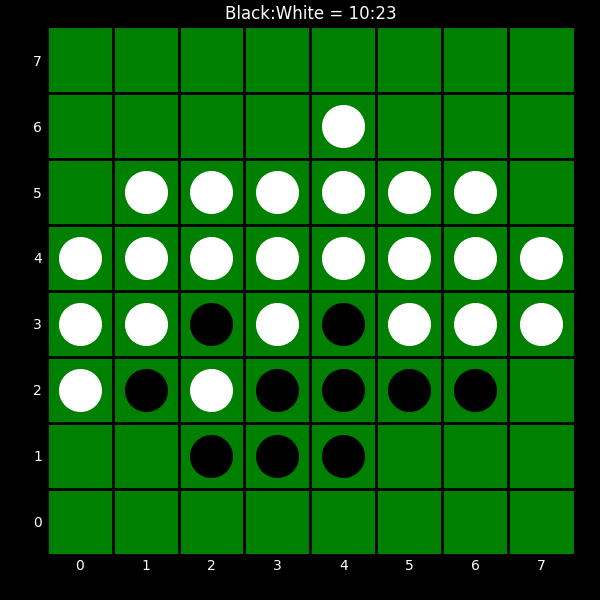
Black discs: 10
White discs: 23